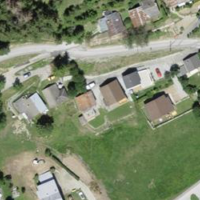
EUNIS habitat code: 55
Species observed at this site:
Geranium pyrenaicum